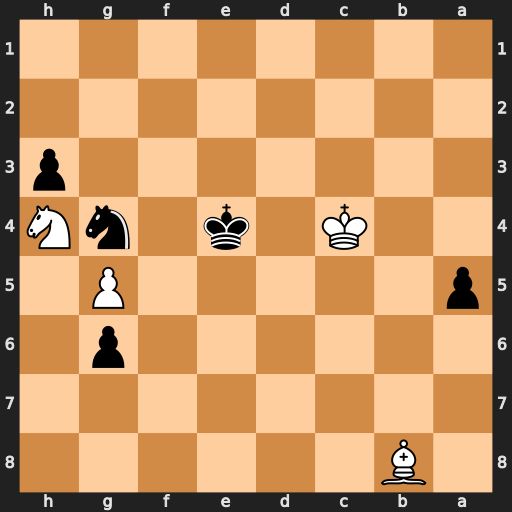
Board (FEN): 1B6/8/6p1/p5P1/2K1k1nN/7p/8/8
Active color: b
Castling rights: -
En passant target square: -
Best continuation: Ne5+ Bxe5 Kxe5